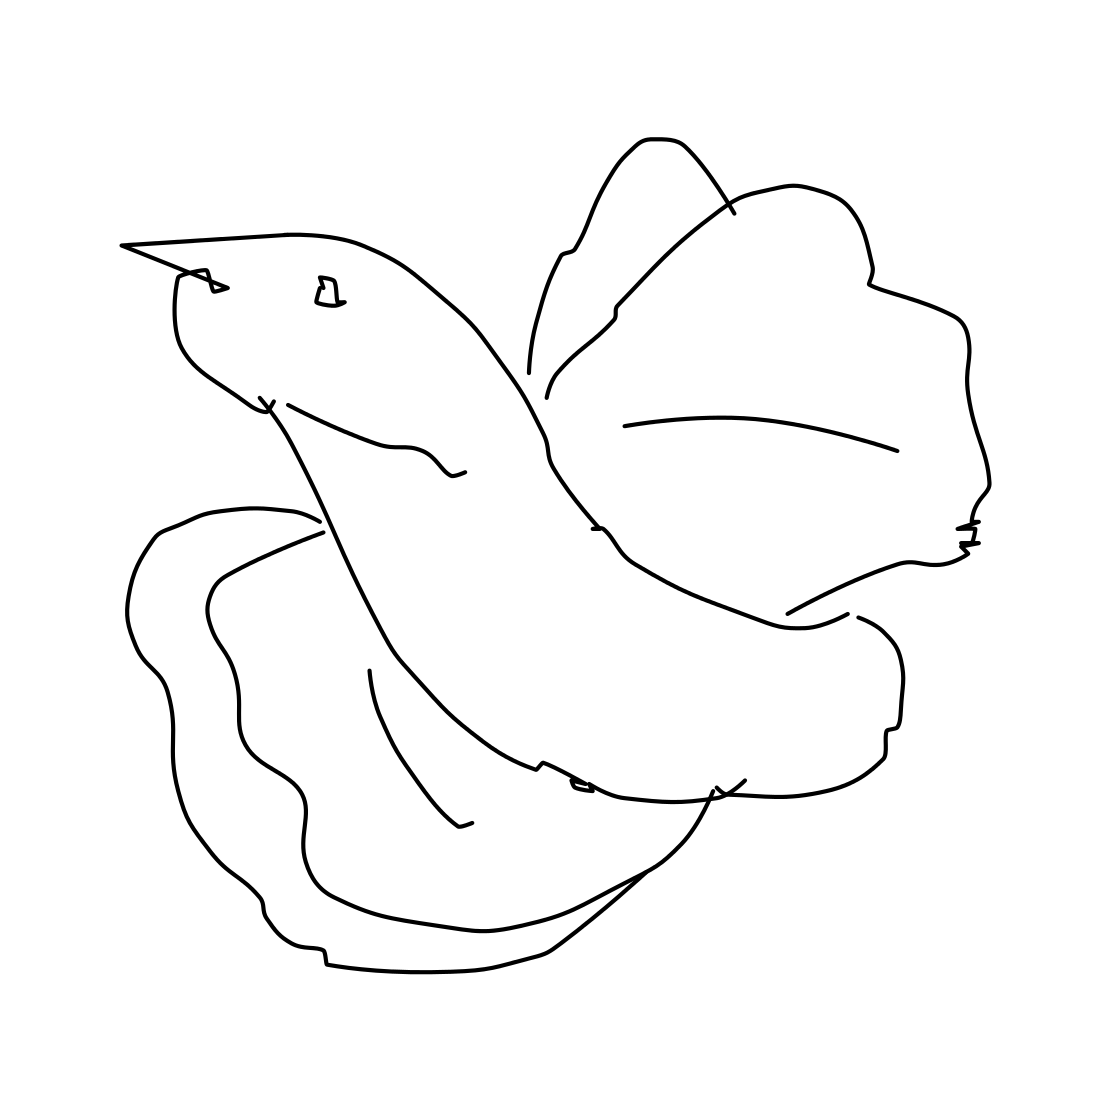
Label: flying bird